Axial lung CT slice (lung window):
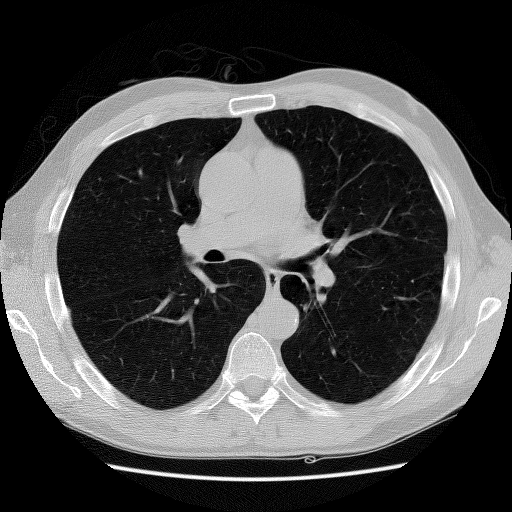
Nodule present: no